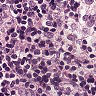
Metastatic tissue present: no